Field crop: tomato
Growth stage: 1
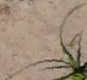
Species: cyperus